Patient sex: F
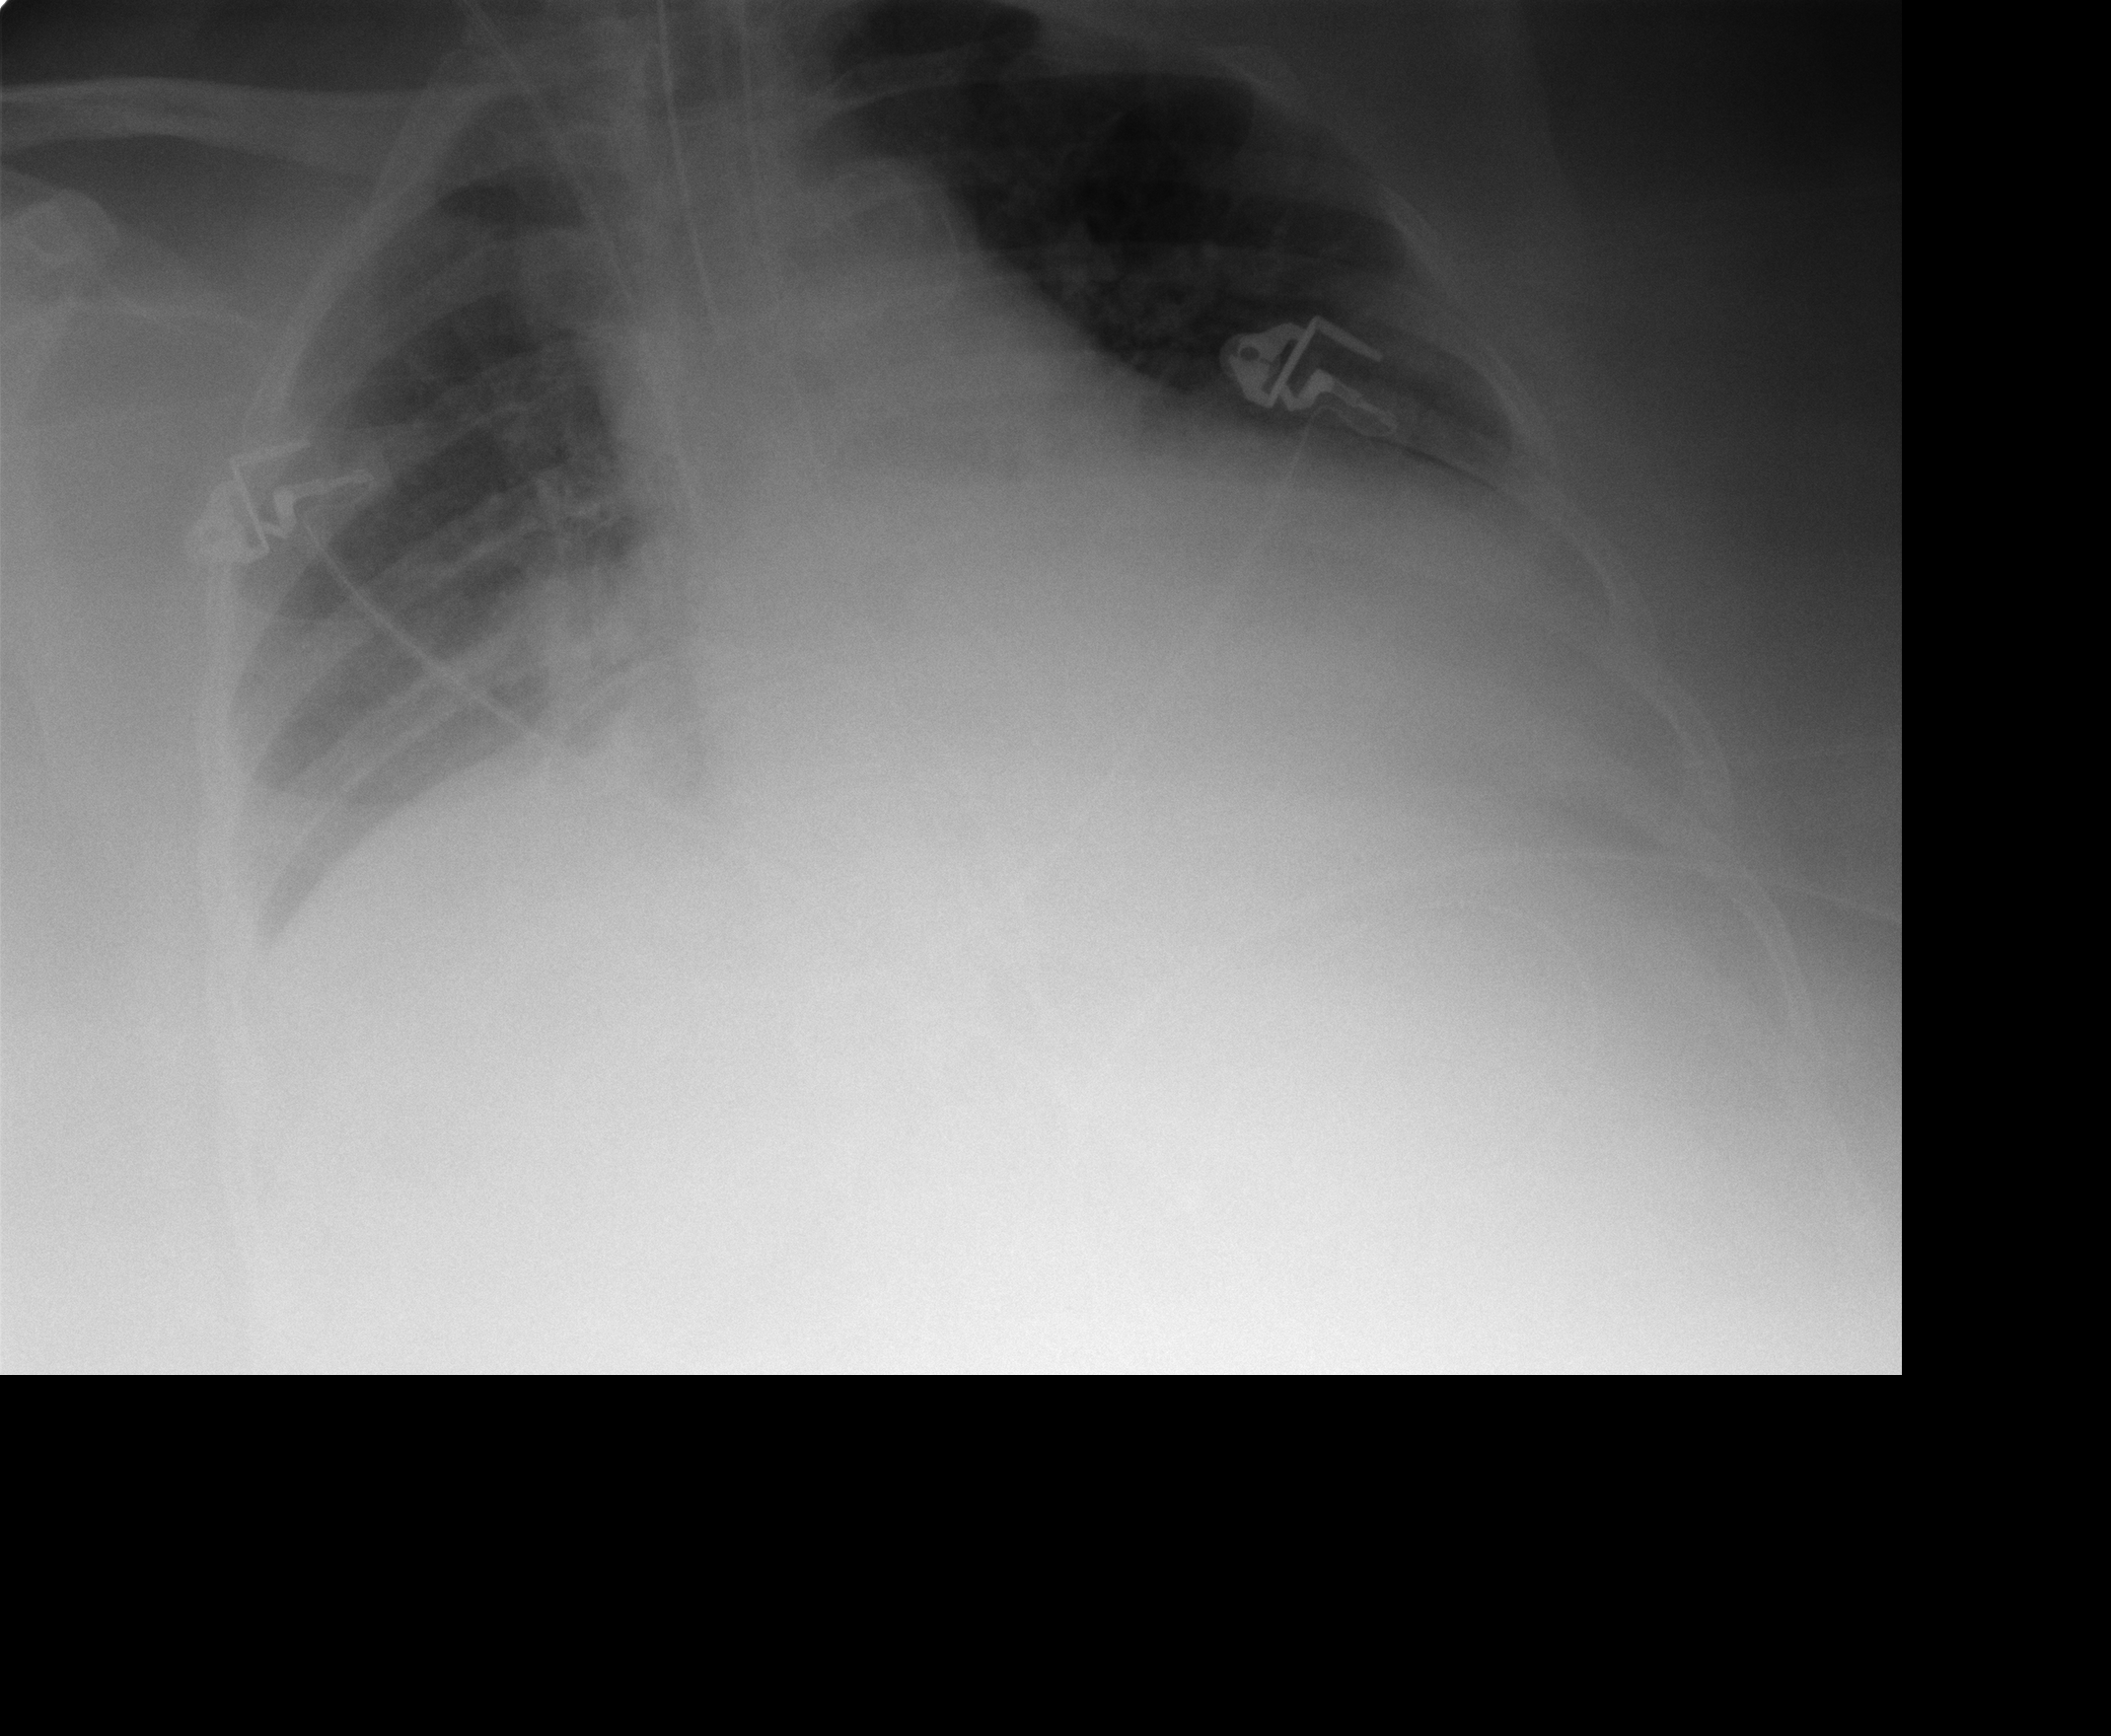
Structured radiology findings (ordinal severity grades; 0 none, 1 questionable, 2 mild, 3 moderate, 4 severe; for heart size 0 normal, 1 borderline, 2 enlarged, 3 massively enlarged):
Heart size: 2
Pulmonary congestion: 2
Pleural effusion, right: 2
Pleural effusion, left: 2
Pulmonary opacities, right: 2
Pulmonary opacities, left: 2
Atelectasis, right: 3
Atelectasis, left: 2